Question: I tried to put my data from database to 'series' of highchart via data provider. I use <URL> widget. Now chart is rendered, but i got another problem with categories, as you can see on printscreen.
<URL>
I guess 'print_r' looks good:

how can I solve the problem?
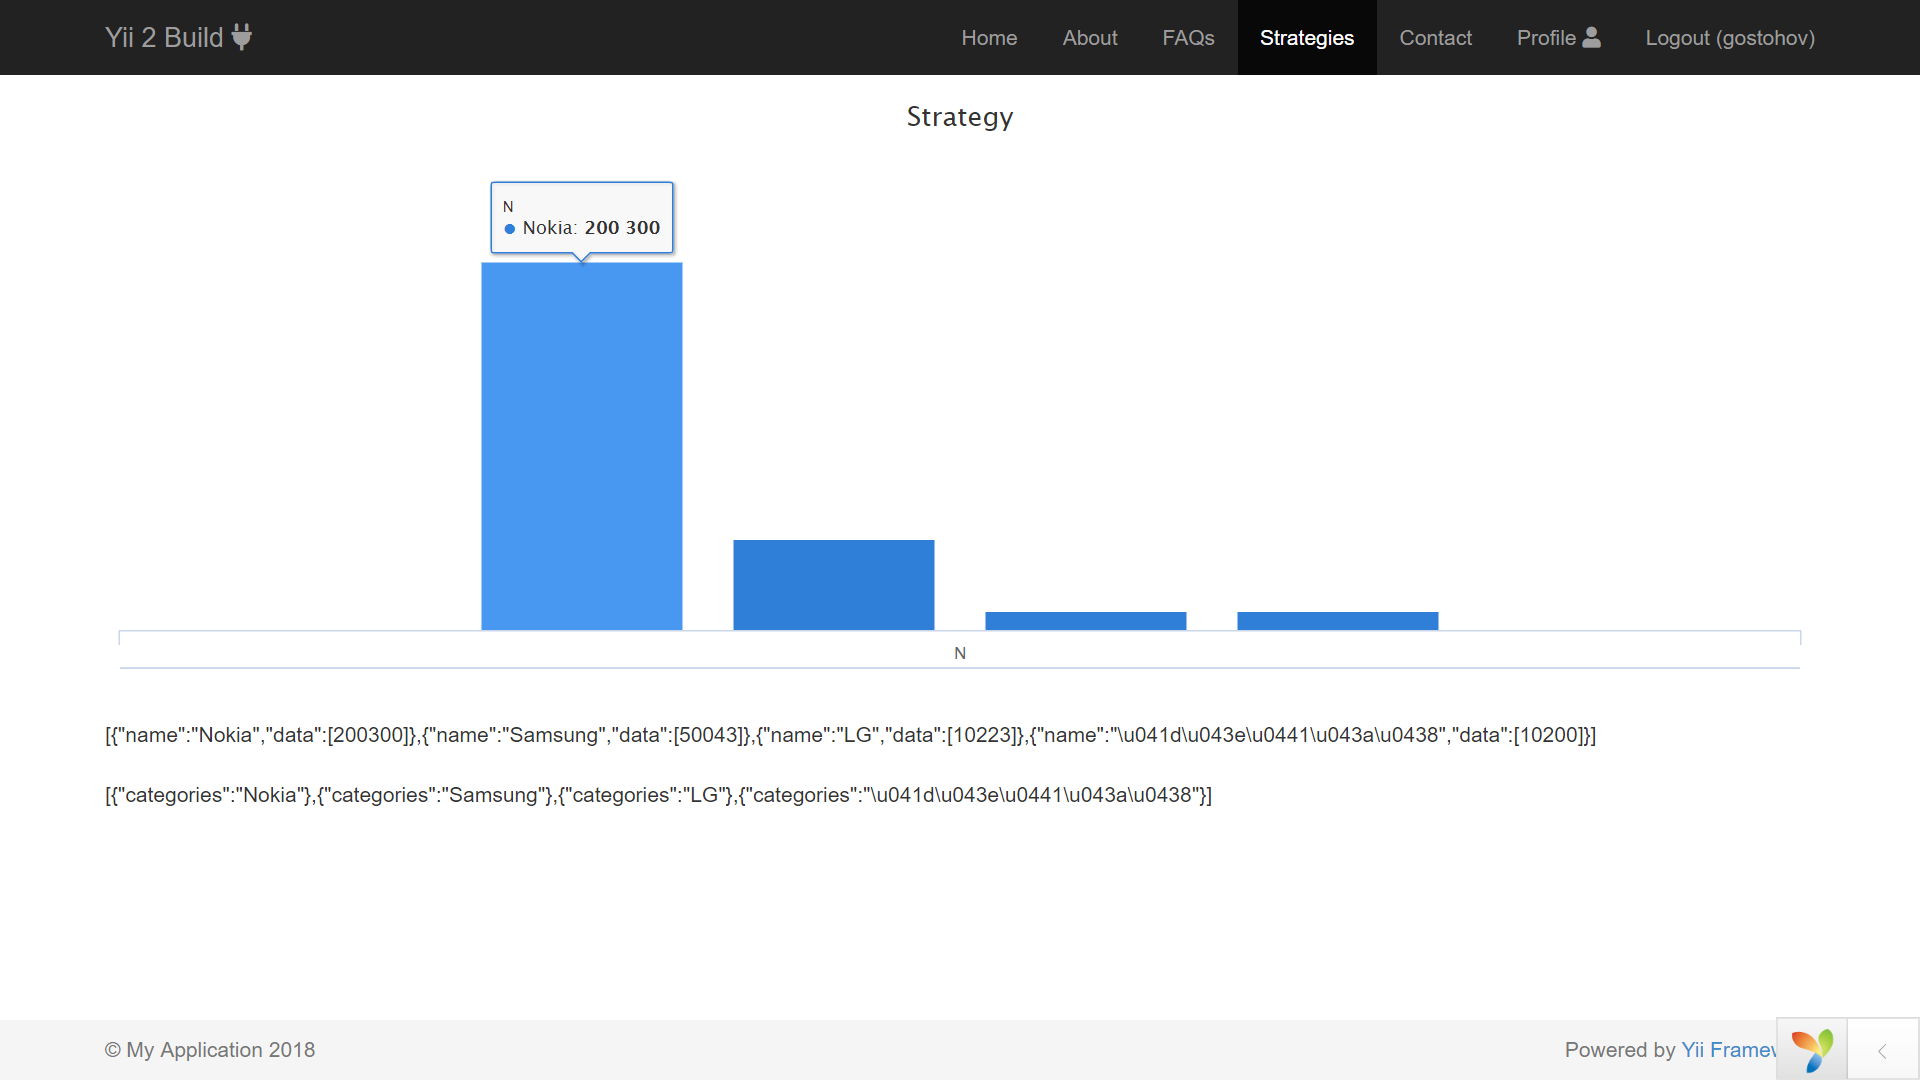
Answer: After hours of reading posts i decided to come back to documention, and i found the solution of my problem 'https://github.com/miloschuman/yii2-highcharts/blob/master/doc/examples/series-data-helper.md'
'''
<?php
use yii\helpers\Html;
use yii\helpers\ArrayHelper;
use yii\helpers\Url;
use miloschuman\highcharts\Highcharts;
use miloschuman\highcharts\SeriesDataHelper;
/* @var $this yii\web\View */
$data = $provider->getModels();
$dataProvider = new \yii\data\ArrayDataProvider(['allModels' => $data]);
?>
<div class="container">
<div class="row">
<div class="col-md-12 col-sm-12 strategy_bar">
<?php
echo Highcharts::widget([
'options' => [
'title' => ['text' => 'Basic Example'],
'yAxis' => [
['title' => [
'text' => 'OHLC'
]
],
],
'series' => [
[
'type' => 'column',
'name' => new SeriesDataHelper($dataProvider, ['strategy_title']),
'data' => new SeriesDataHelper($dataProvider, ['strategy_current_money:int']),
],
]
]
]);
?>
</div>
</div>
</div>
'''
<URL>